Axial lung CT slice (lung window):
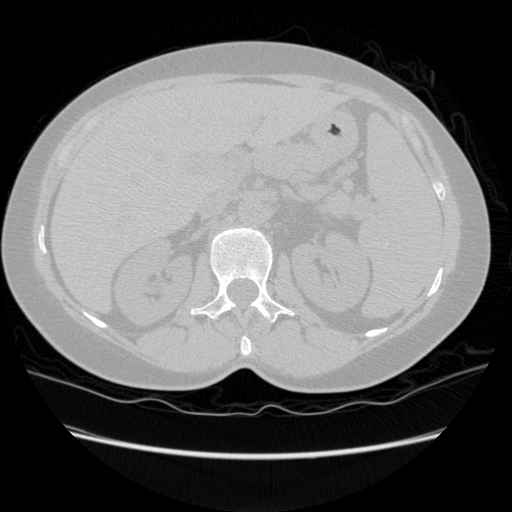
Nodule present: no